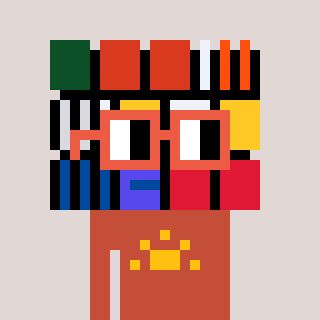
a pixel art character with square orange glasses, a abstract-shaped head and a rust-colored body on a warm background